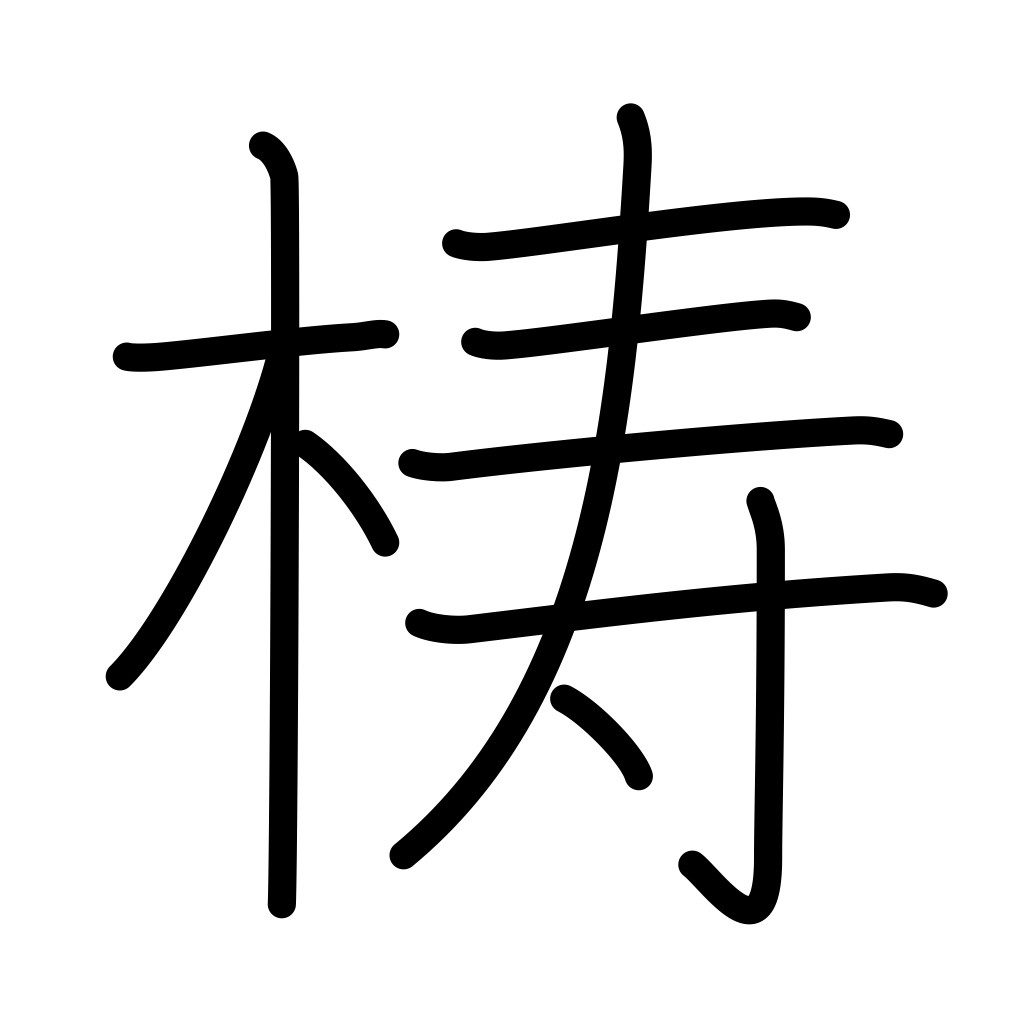
Meaning: block of wood, blockhead, stupid